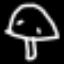
Label: mushroom